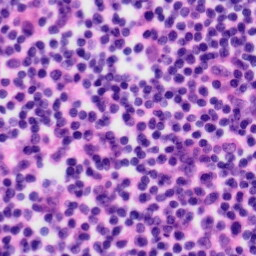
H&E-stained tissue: Tonsil